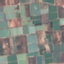
Land use / land cover: PermanentCrop